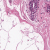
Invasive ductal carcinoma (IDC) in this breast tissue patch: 0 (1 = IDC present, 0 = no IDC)